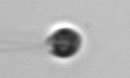
Label: flagellate